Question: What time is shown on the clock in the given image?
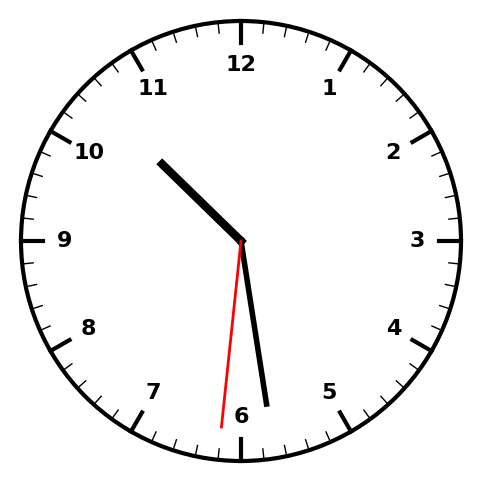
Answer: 10:28:31